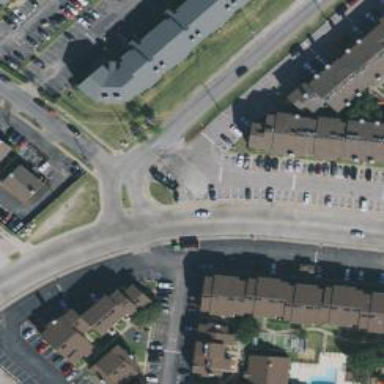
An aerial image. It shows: Tertiary road with separate sidewalks.